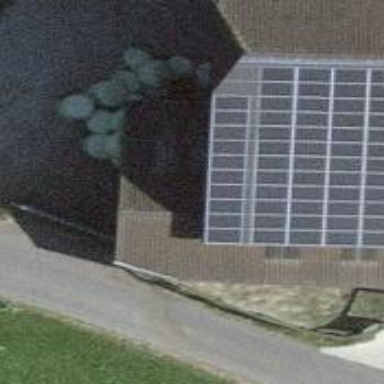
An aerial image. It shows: Solar power generator with photovoltaic panels.